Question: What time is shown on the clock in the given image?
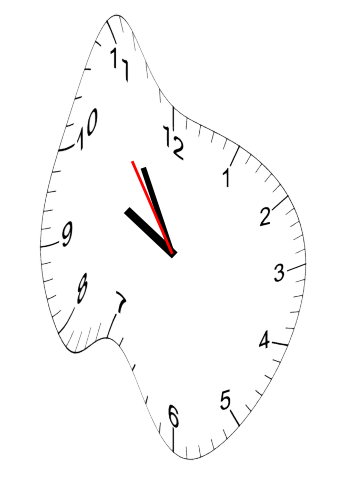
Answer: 09:54:54